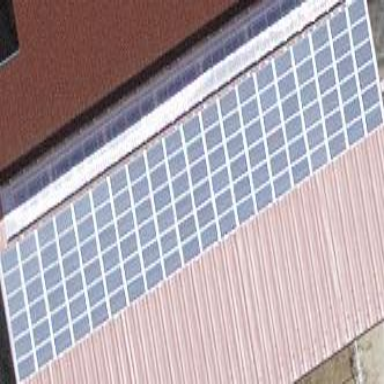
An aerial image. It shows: Solar photovoltaic panel generator.